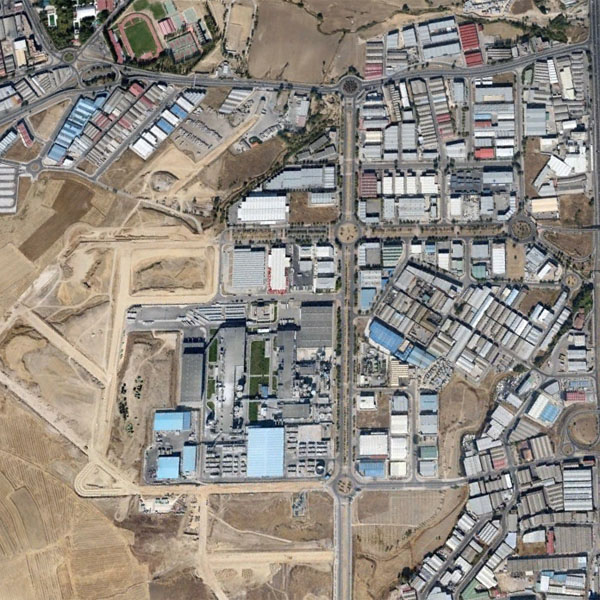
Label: Industrial